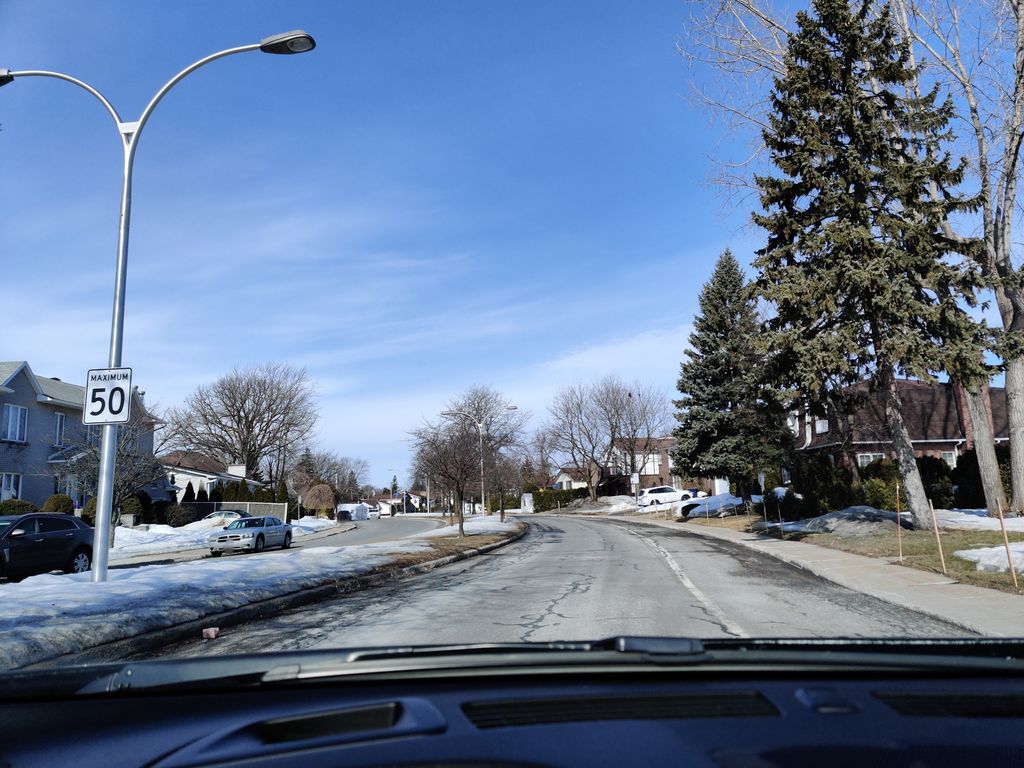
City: montreal